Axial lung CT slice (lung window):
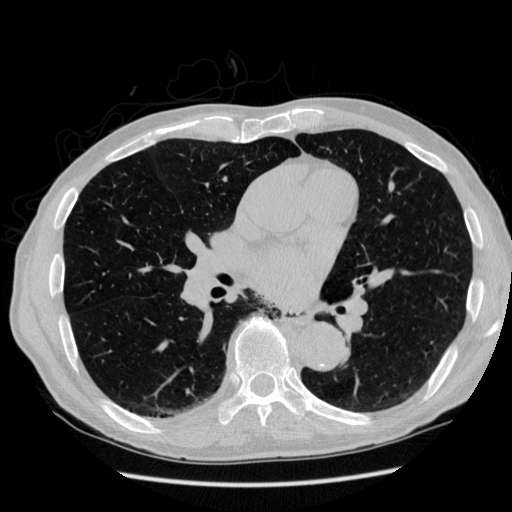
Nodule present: no